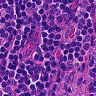
Metastatic tissue present: no